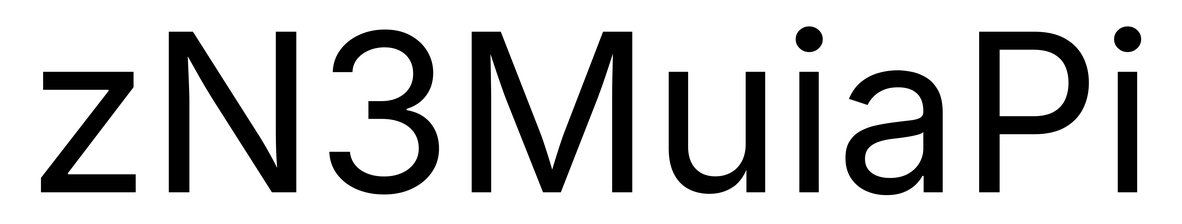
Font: Inter_Regular